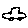
Label: car